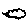
Label: cloud